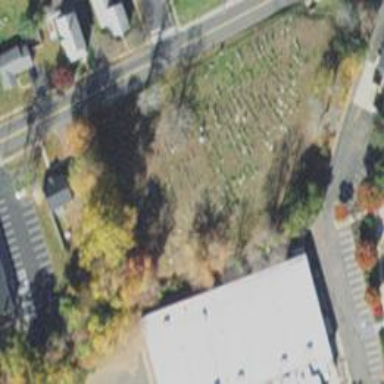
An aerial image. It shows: Private cemetery with landuse designation.